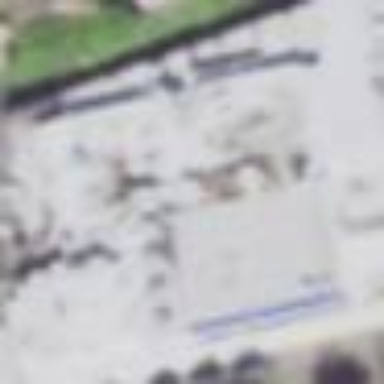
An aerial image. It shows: Building.